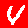
Digit: 4